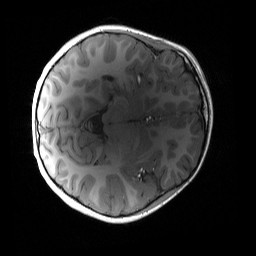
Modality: T1w
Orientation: axial
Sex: female
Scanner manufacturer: siemens
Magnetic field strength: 3 T
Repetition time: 1.9 s
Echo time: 0.00243 s